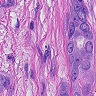
Metastatic tissue present: yes